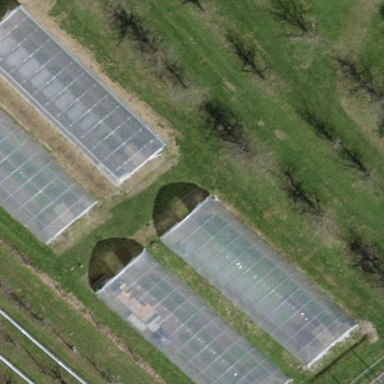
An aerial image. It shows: Greenhouse.